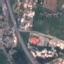
Label: Highway